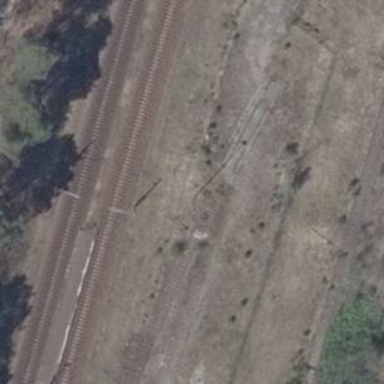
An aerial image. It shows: Wedge is used for the railway derail.